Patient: sex M, age 73
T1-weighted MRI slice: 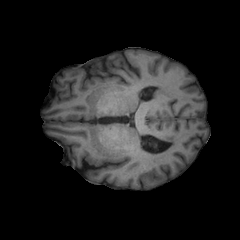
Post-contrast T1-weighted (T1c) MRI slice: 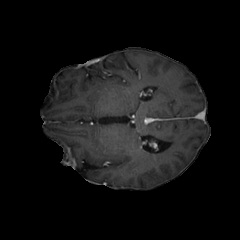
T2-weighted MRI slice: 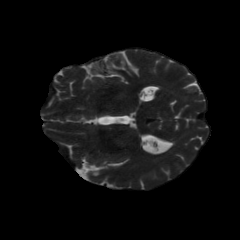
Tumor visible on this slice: no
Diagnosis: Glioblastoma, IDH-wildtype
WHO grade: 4